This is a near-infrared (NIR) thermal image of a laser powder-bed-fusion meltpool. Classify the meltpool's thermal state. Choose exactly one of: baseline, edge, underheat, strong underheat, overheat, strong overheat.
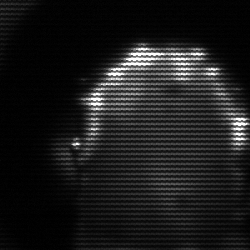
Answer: baseline